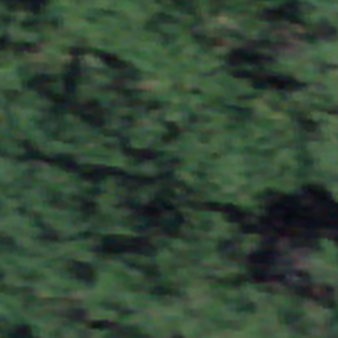
Label: other